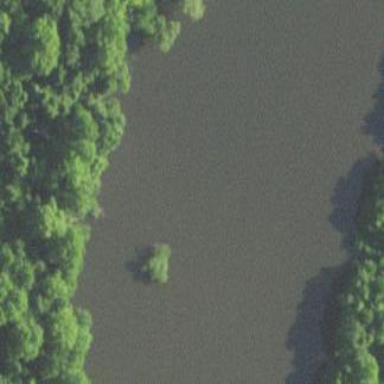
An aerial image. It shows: Pond surrounded by natural water.